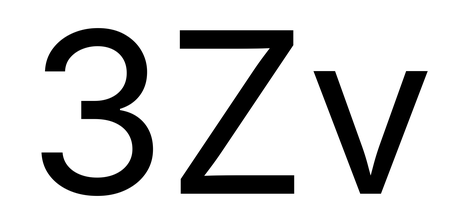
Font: Inter_Regular